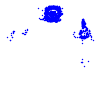
Particle: kaon